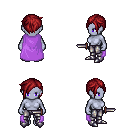
a pixel art fantasy rpg character, female body template, dark elf, purple skin, lavender cape, metal pants, brunette pixie cut hairstyle, metal boots, dagger, four views (front, back, left, right), 2x2 character sprite sheet, small pixel art, hard edges, no anti-aliasing